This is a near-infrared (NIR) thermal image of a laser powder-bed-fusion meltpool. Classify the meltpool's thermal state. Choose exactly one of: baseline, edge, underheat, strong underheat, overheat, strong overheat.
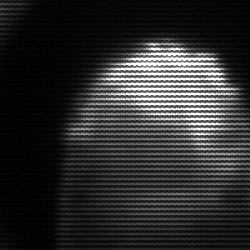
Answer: edge